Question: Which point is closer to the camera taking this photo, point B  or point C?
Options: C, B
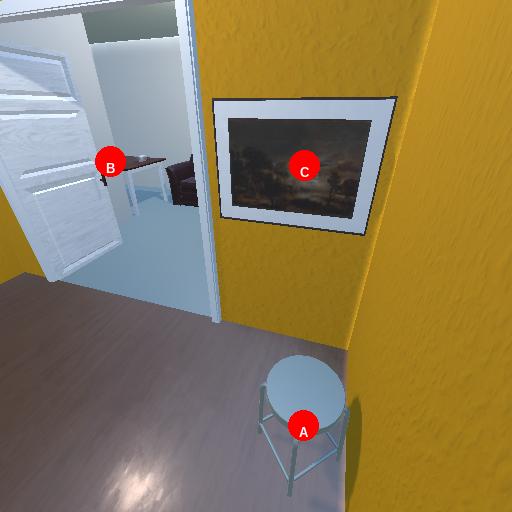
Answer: C